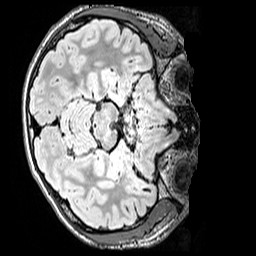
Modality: FLAIR
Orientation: axial
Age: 12
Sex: male
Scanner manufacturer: siemens
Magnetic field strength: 3 T
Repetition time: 5 s
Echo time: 0.388 s